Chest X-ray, PA view. Patient: 56 years old, sex M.
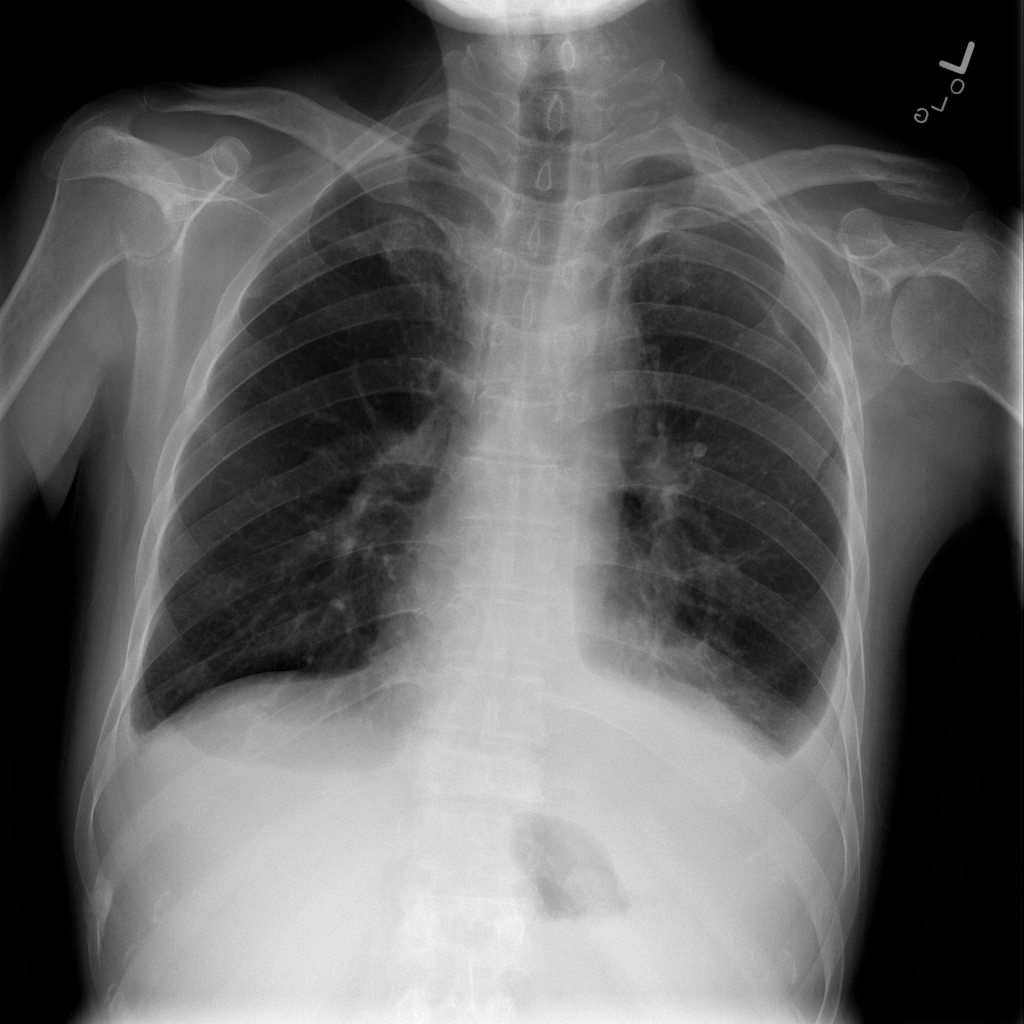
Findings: Effusion, Mass, Pneumothorax